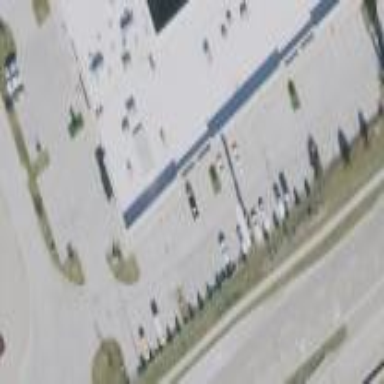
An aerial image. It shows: Parking area with surface.